Question: I created an 'Orbital Controls' with a 'boxGeometry' to render a box. However, when I zoom to my desired distance from the box, the corners of the box do not get rendered like so:

I am currently using 'react-three-fiber' and 'react-three-drei'
'''
const SceneItems = () => {
return (
<>
<OrbitControls
minDistance={0.001}
/>
<ambientLight intensity={0.5} />
<spotLight position={[10, 15, 10]} angle={0.3} />
<Cube />
</>
)
}
const CompleteScene = () => {
return (
<div id={styles.scene}>
<Canvas
camera={{ position: [0, 0, 0] }}
orthographic={true}
>
<SceneItems />
</Canvas>
</div>
)
}
'''
I figured I could reduce the 'minDistance' on the 'OrbitalControls' but to no effect. What am I missing?
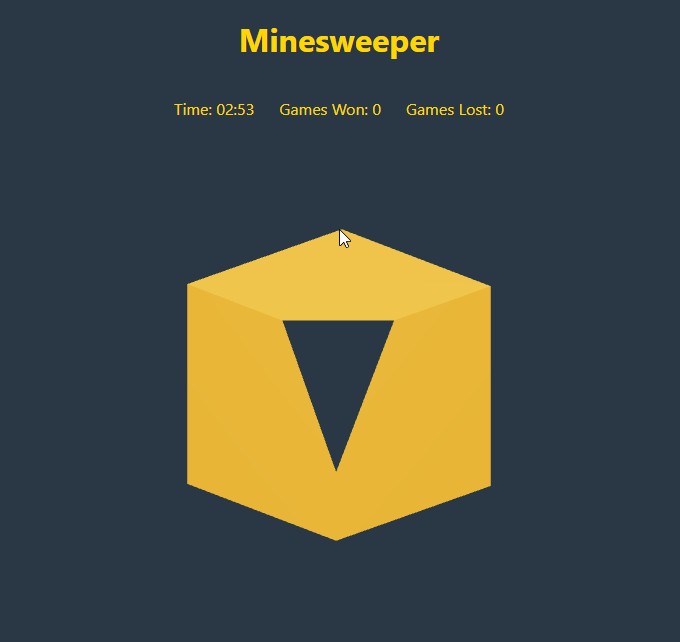
Answer: Not sure if this counts as a complete answer, but for whatever reason when I remove the 'camera' property in '<Canvas>' I am finally able to get the result that I want. I think since '<Canvas/>' provides a 'perspectiveCamera' by default and I added the props there, it overrode my added 'orbitalControls'.